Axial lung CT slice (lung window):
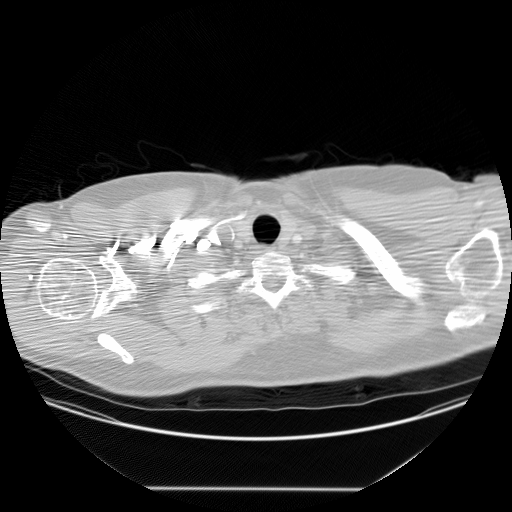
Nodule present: no